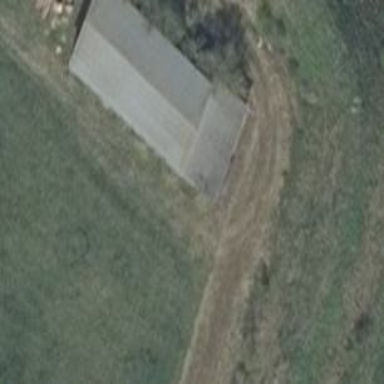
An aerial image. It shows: Shed building.